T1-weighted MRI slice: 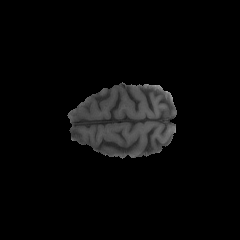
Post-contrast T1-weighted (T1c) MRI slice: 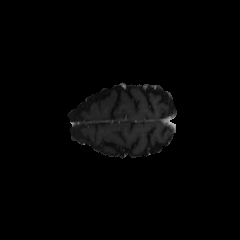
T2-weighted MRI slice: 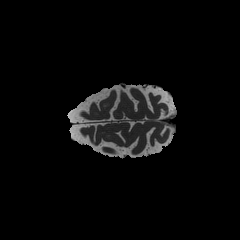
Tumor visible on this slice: no